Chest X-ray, PA view. Patient: 47 years old, sex F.
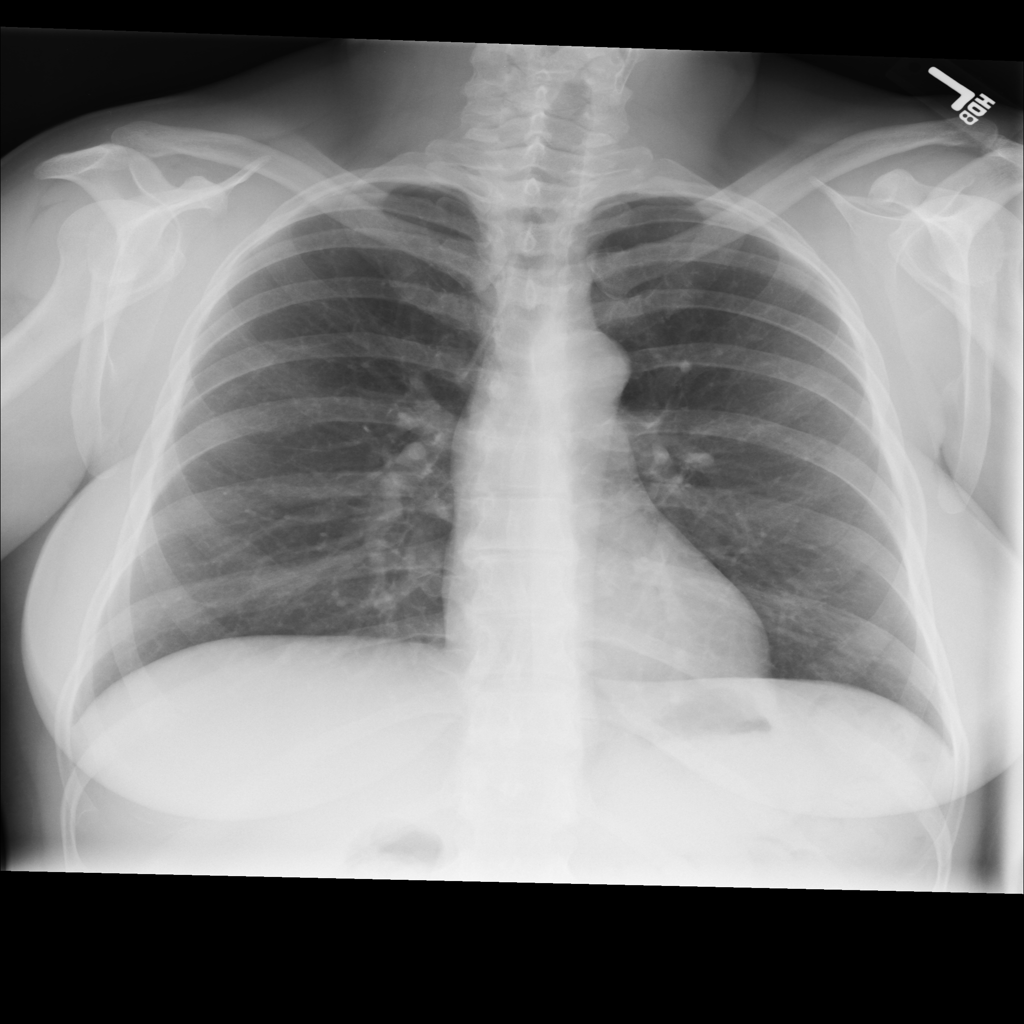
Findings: No Finding